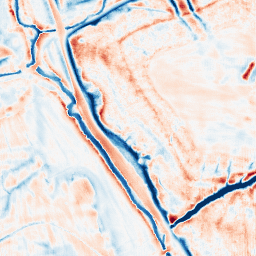
Category: edge_preserving
Decomposition family: bilateral
Decomposition parameters: d: 21
sigma_color: 25
sigma_space: 150
Upsampling method: fft_zeropad
Upsampling parameters: scale: 4
Upsampling scale: 4